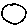
Label: circle